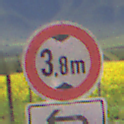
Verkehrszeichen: TatsaechlicheHoehe
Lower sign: RichtungsangabeDurchPfeile2
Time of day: MorningAfternoon
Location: Outdoor (RoadRail)
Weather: Clear
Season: NotSpecified
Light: Natural